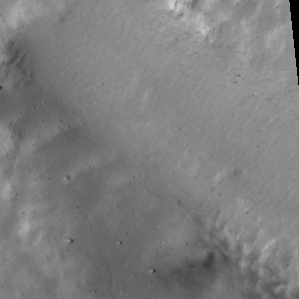
Label: non_frost